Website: macys
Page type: customer-info-address
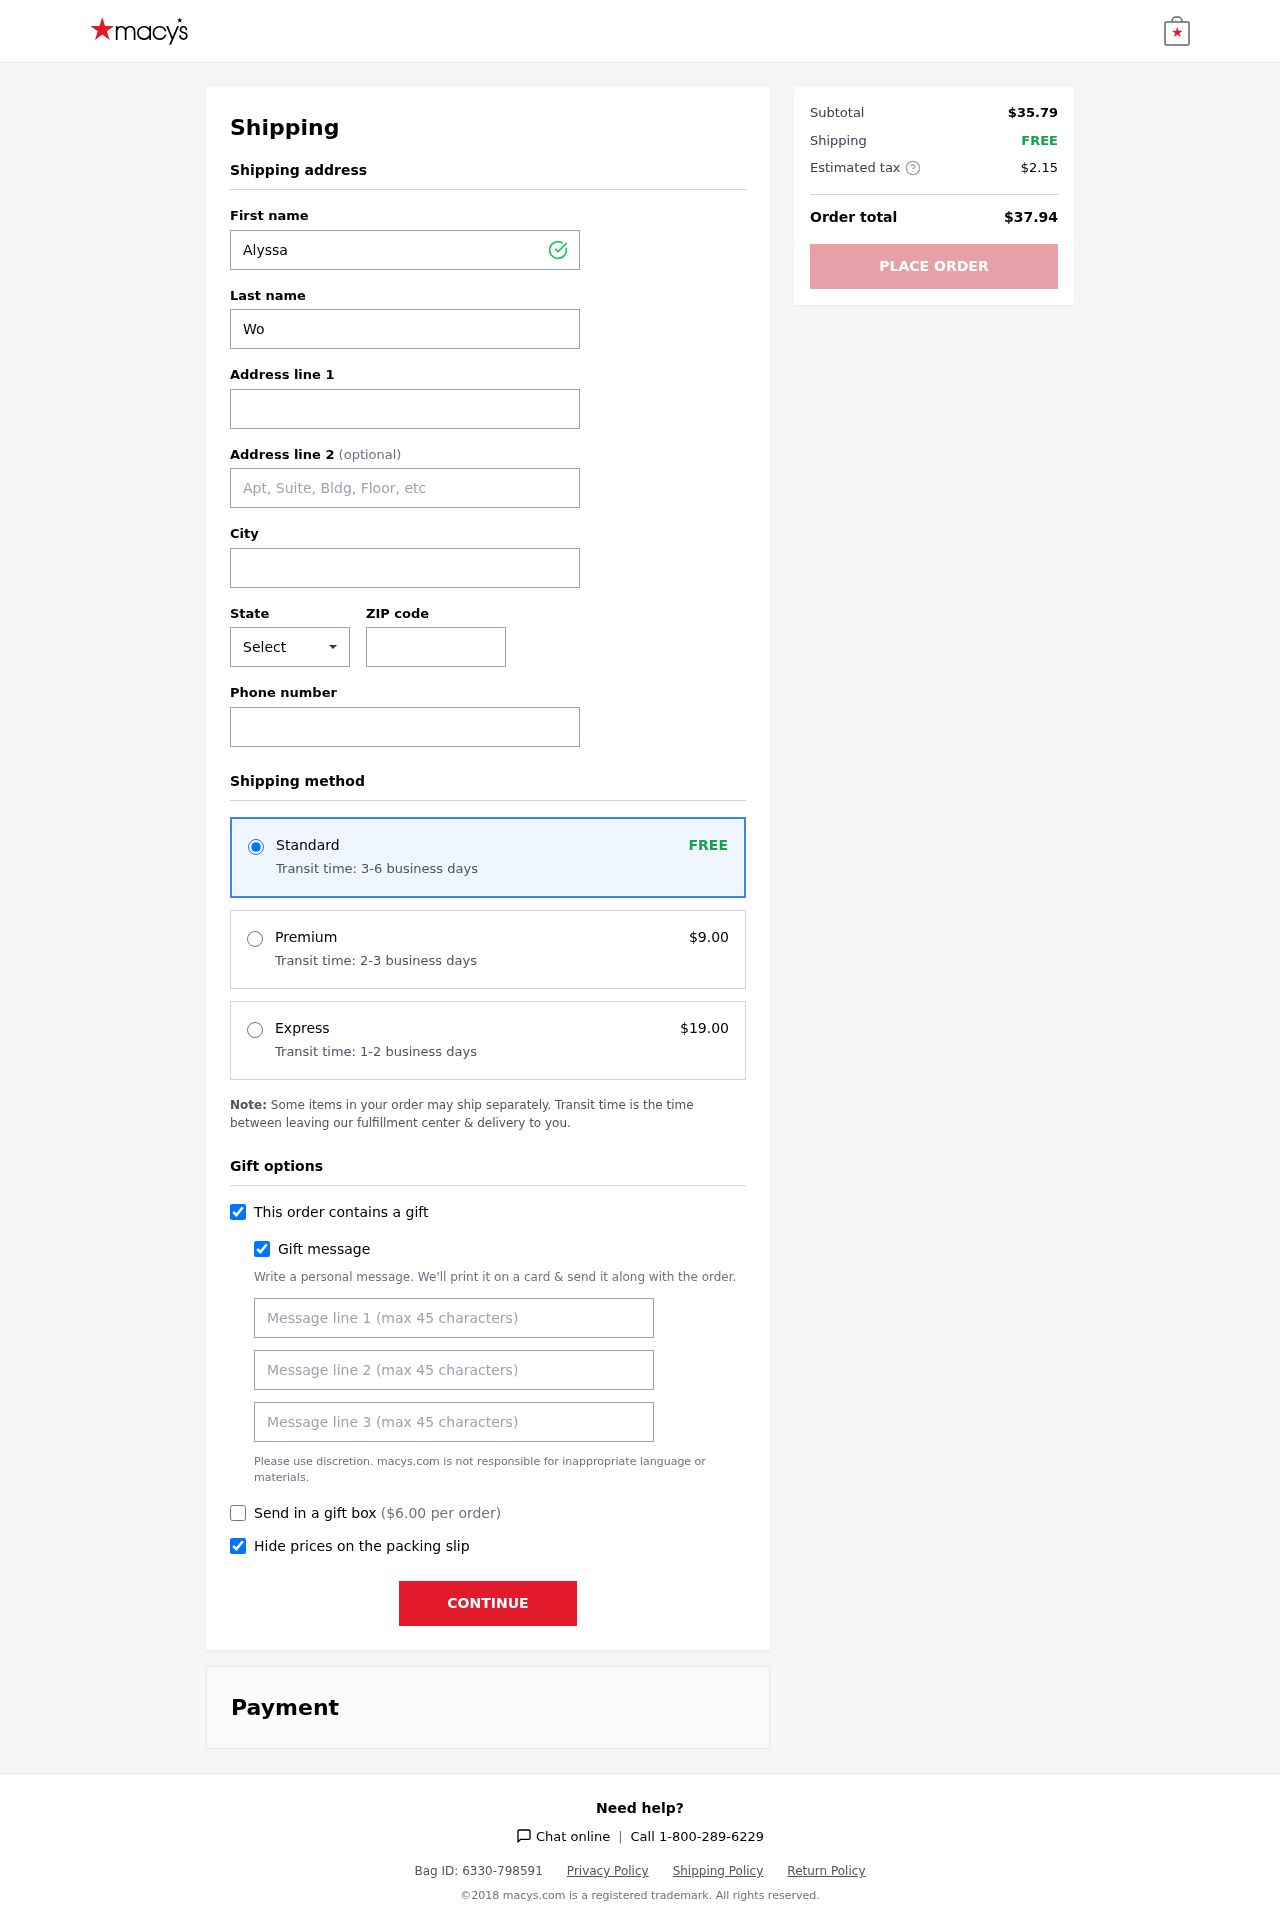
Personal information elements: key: PII_CITY
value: Omarton
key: PII_FIRSTNAME
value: Alyssa
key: PII_GIFT_MESSAGE
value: Happy housewarming, Toni! I thought this soft bath rug in a sunny yellow would brighten up your new space and make those cozy mornings even better. Enjoy snuggling your toes into it!   Alyssa
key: PII_LASTNAME
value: Woods
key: PII_PHONE
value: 6835722587
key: PII_POSTCODE
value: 18406
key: PII_STATE_ABBR
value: ME
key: PII_STREET
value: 4660 Megan Villages Apt. 176
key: PII_STREET2
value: Suite 709
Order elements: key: ORDER_SHIPPING_STANDARD
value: FREE
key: ORDER_SHIPPING_STANDARD_TIME
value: Transit time: 3-6 business days
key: ORDER_SHIPPING_PREMIUM
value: $9.00
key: ORDER_SHIPPING_PREMIUM_TIME
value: Transit time: 2-3 business days
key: ORDER_SHIPPING_EXPRESS
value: $19.00
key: ORDER_SHIPPING_EXPRESS_TIME
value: Transit time: 1-2 business days
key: ORDER_GIFT_BOX_FEE
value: $6.00
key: ORDER_SUBTOTAL
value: $35.79
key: ORDER_SHIPPING_COST
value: FREE
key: ORDER_TAX
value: $2.15
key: ORDER_TOTAL
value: $37.94